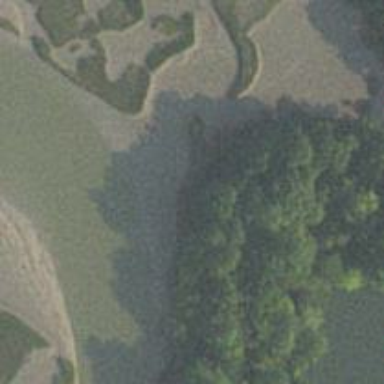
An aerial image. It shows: Bird hide located in leisure land.